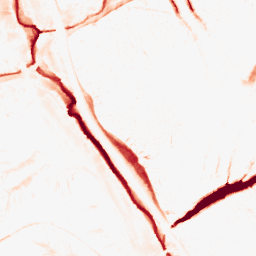
Category: morphological
Decomposition family: tophat
Decomposition parameters: size: 10
mode: black
Upsampling method: sinc_hamming
Upsampling parameters: scale: 2
kernel_size: 16
Upsampling scale: 2